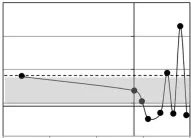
Concussion case 2: persisted symptoms. X axis is days before and after concussion, with day 0 being the day of concussion. : [GFAP]EAAT1+/[CD81]EAAT1+ ratio.
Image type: chart (chart)